Aerial crown-view tile of a tropical tree (Barro Colorado Island, Panama), acquired 20250414:
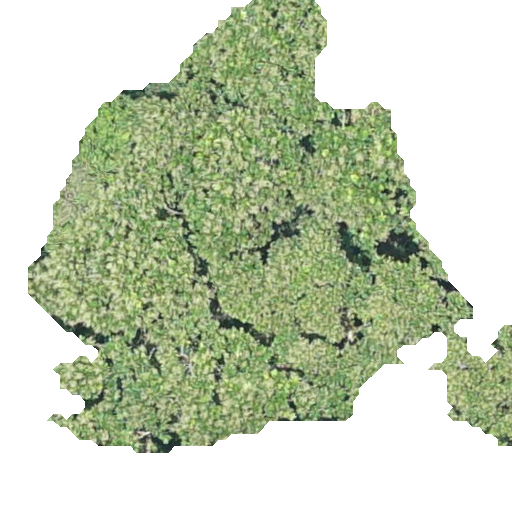
Species: Anacardium excelsum
GBIF accepted scientific name: Anacardium excelsum
Crown area: 204.696 m²